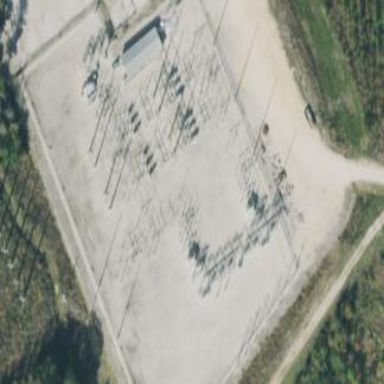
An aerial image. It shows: Outdoor power substation surrounded by fence. The substation is specifically for distribution purposes.